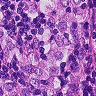
Metastatic tissue present: yes